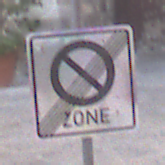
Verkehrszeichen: EndeEingeschraenktesHalteverbotZone
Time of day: MorningAfternoon
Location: Outdoor (Urban)
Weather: PartlyCloudy
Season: NotSpecified
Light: Natural